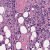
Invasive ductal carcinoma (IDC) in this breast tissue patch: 1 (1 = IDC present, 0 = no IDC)